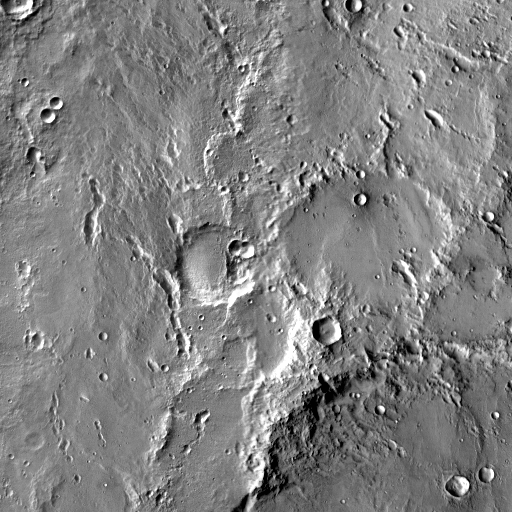
Crater classes present: Background, Other, Buried, Secondary